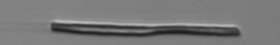
Label: fiber